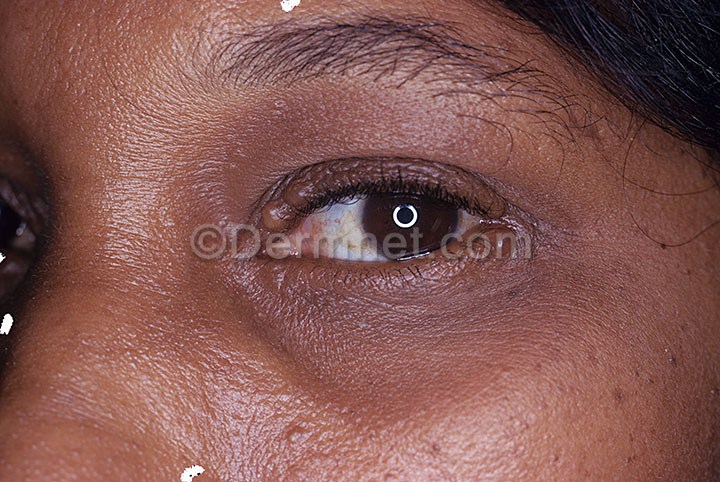
Disease: Seborrheic Keratoses and other Benign Tumors